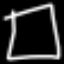
Label: square